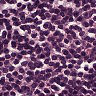
Metastatic tissue present: no